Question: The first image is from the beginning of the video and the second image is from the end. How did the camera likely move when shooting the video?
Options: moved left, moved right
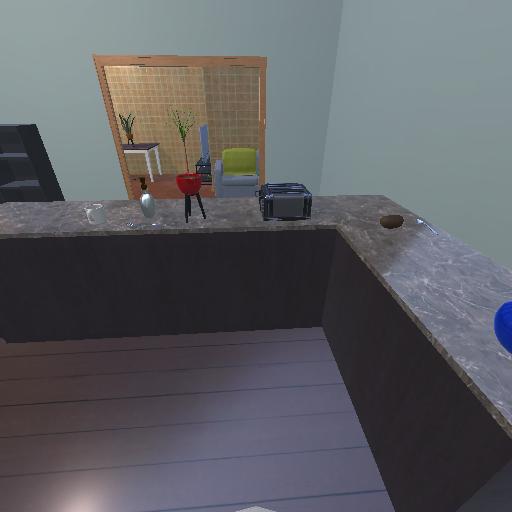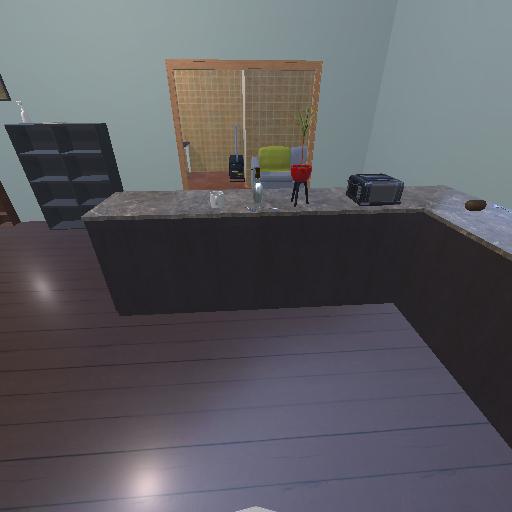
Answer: moved left